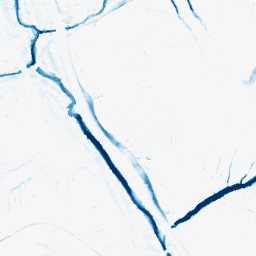
Category: morphological
Decomposition family: morphological
Decomposition parameters: operation: closing
size: 5
Upsampling method: bicubic_3x
Upsampling parameters: scale: 3
Upsampling scale: 3